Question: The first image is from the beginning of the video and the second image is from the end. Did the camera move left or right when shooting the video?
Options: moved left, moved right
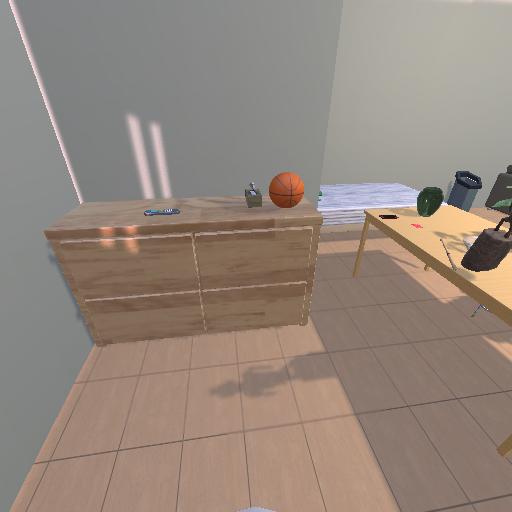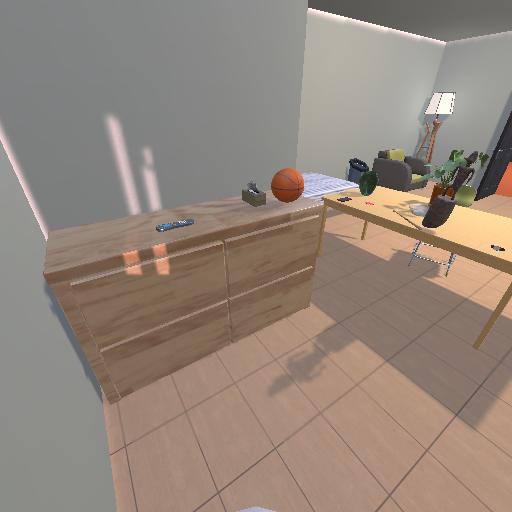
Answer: moved left